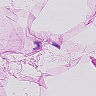
Metastatic tissue present: no